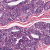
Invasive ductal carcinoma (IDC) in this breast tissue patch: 0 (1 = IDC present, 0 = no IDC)